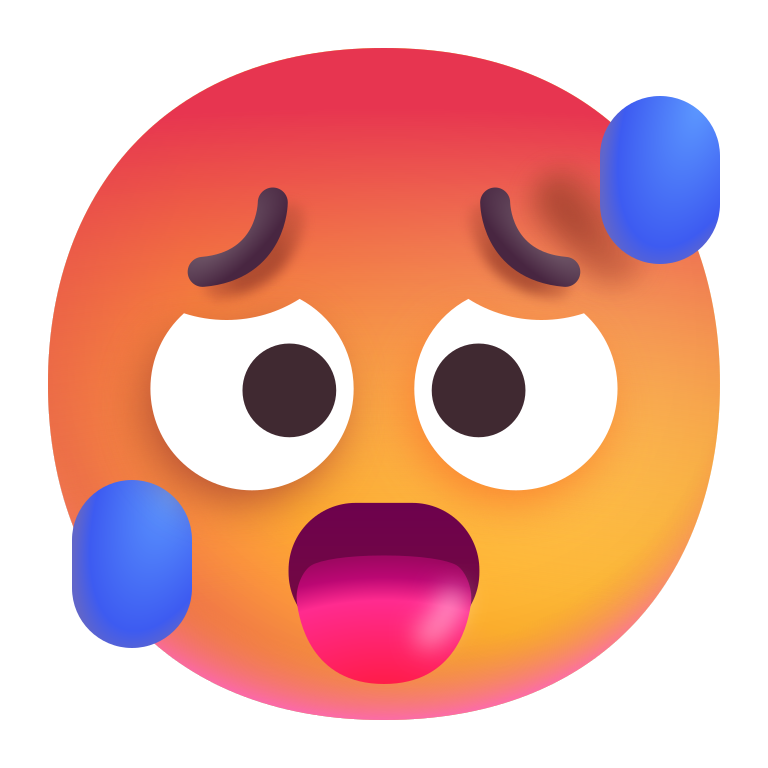
hot face color